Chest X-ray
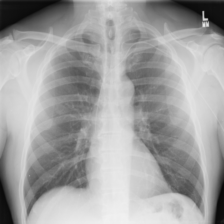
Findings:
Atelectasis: negative
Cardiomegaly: negative
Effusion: negative
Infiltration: negative
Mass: negative
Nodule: negative
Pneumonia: negative
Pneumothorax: negative
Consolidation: negative
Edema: negative
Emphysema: negative
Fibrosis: negative
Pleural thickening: negative
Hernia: negative